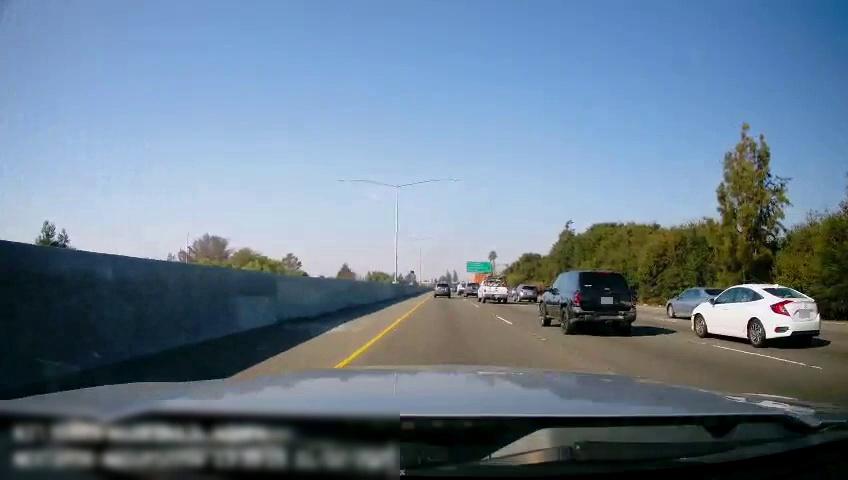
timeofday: Day
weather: Sunny
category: Drivable Space
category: Vehicles | SUV
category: Vehicles | SUV
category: Vehicles | Truck
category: Vehicles | Car
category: Vehicles | Truck
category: Vehicles | Car
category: Vehicles | SUV
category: Vehicles | Car
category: Vehicles | Truck
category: Lanes | Current Lane
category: Lanes | Current Lane
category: Lanes | Alternate Lane
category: Lanes | Alternate Lane
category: Traffic | Signs